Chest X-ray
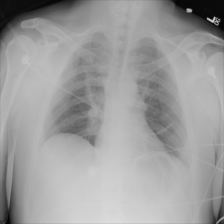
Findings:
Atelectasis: positive
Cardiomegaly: negative
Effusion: negative
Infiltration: negative
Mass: negative
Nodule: negative
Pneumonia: negative
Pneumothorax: negative
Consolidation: negative
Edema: negative
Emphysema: negative
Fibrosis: negative
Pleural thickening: negative
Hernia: negative